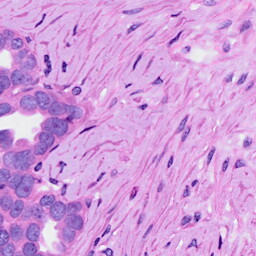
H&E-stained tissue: Ovarian